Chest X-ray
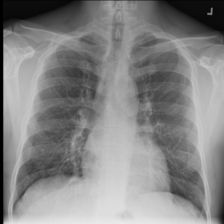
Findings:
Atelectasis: negative
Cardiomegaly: negative
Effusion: negative
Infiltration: negative
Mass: negative
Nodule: negative
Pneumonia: negative
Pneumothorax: negative
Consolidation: negative
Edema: negative
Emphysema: negative
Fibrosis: negative
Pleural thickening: negative
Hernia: negative